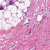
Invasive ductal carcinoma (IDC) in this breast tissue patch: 0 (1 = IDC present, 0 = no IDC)